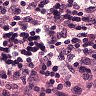
Metastatic tissue present: no